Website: home-depot
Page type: account-dashboard
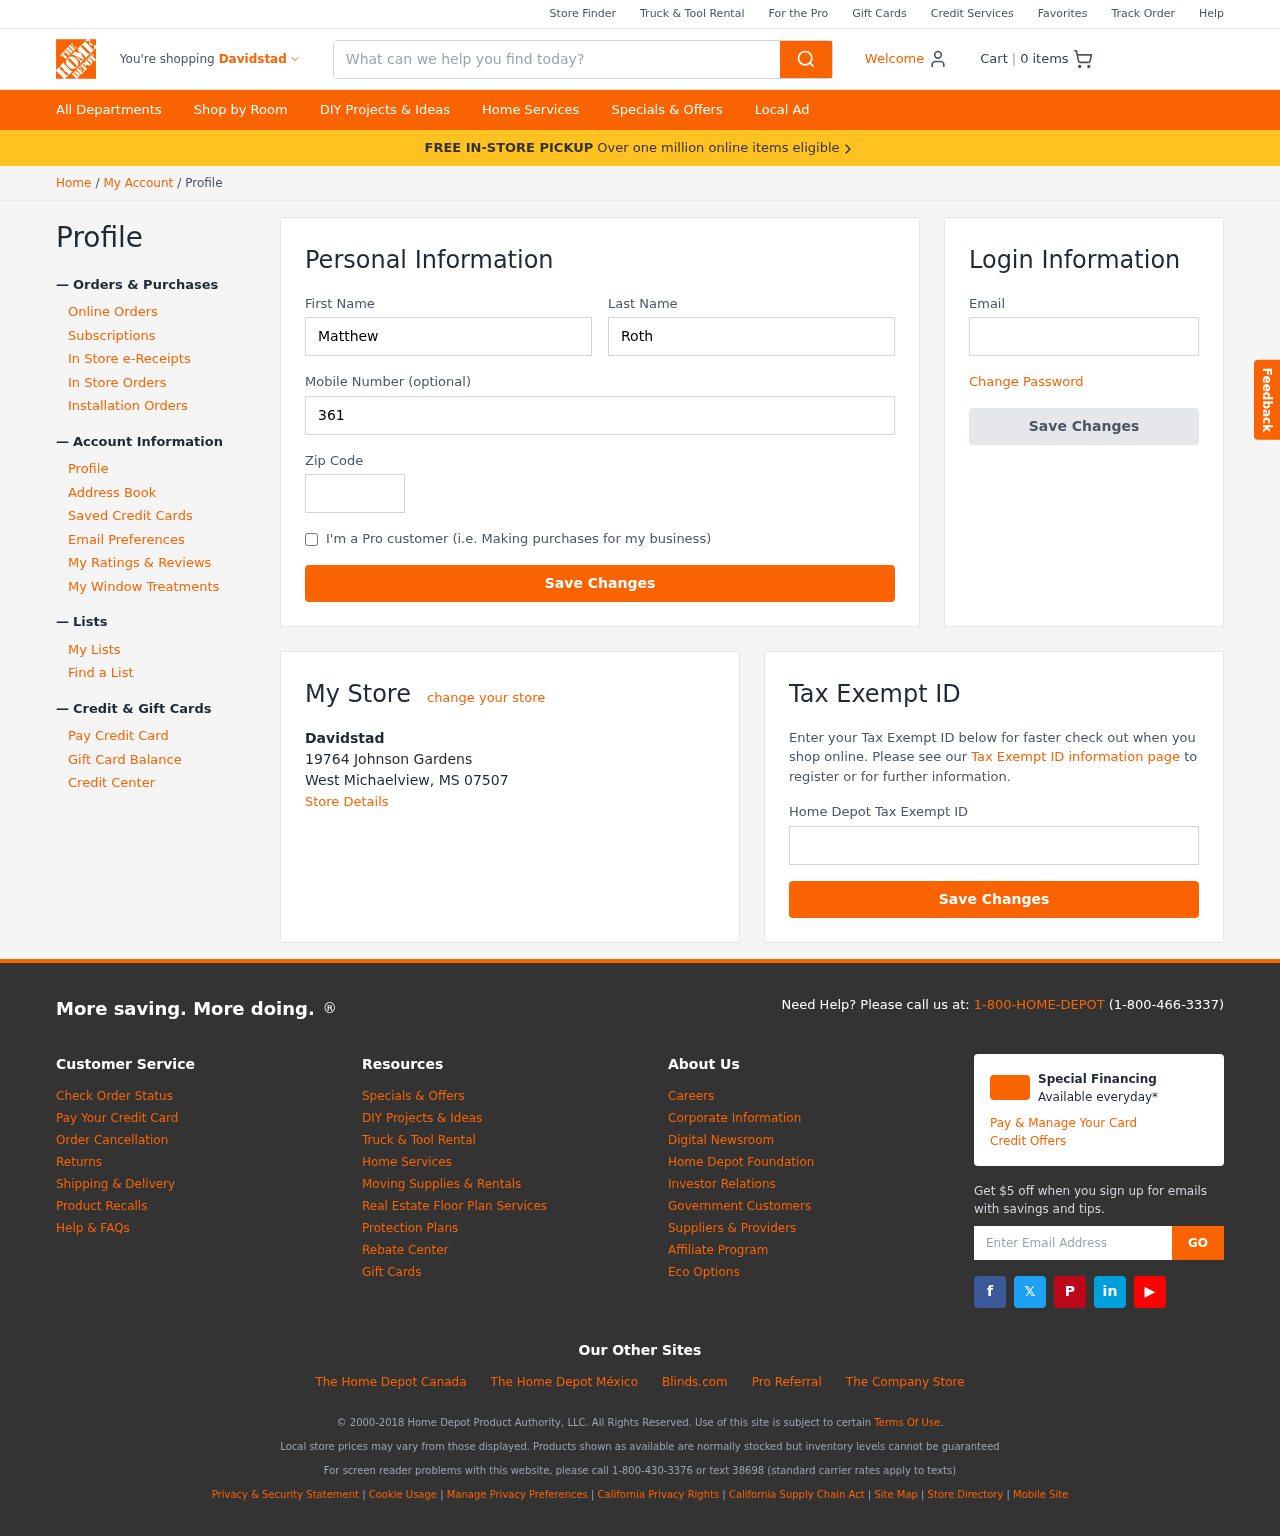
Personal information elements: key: PII_CITY
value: Davidstad
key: PII_EMAIL
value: matthew_roth@hotmail.com
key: PII_FIRSTNAME
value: Matthew
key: PII_LASTNAME
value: Roth
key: PII_LOCATION1_CITY_STATE_ZIP
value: West Michaelview, MS 07507
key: PII_LOCATION1_NAME
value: Davidstad
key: PII_LOCATION1_STREET
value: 19764 Johnson Gardens
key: PII_PHONE
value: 3613520473
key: PII_POSTCODE
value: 49663
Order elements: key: ORDER_NUM_ITEMS
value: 0
Search elements: key: HEADER_SEARCH
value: What can we help you find today?